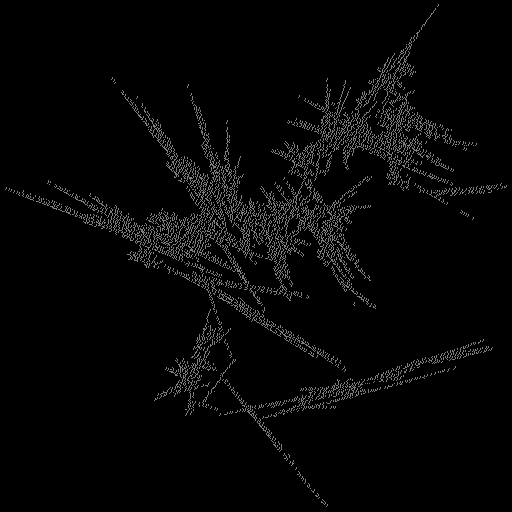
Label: groundpine